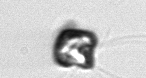
Label: Pyramimonas_longicauda